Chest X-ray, AP view. Patient: 17 years old, sex M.
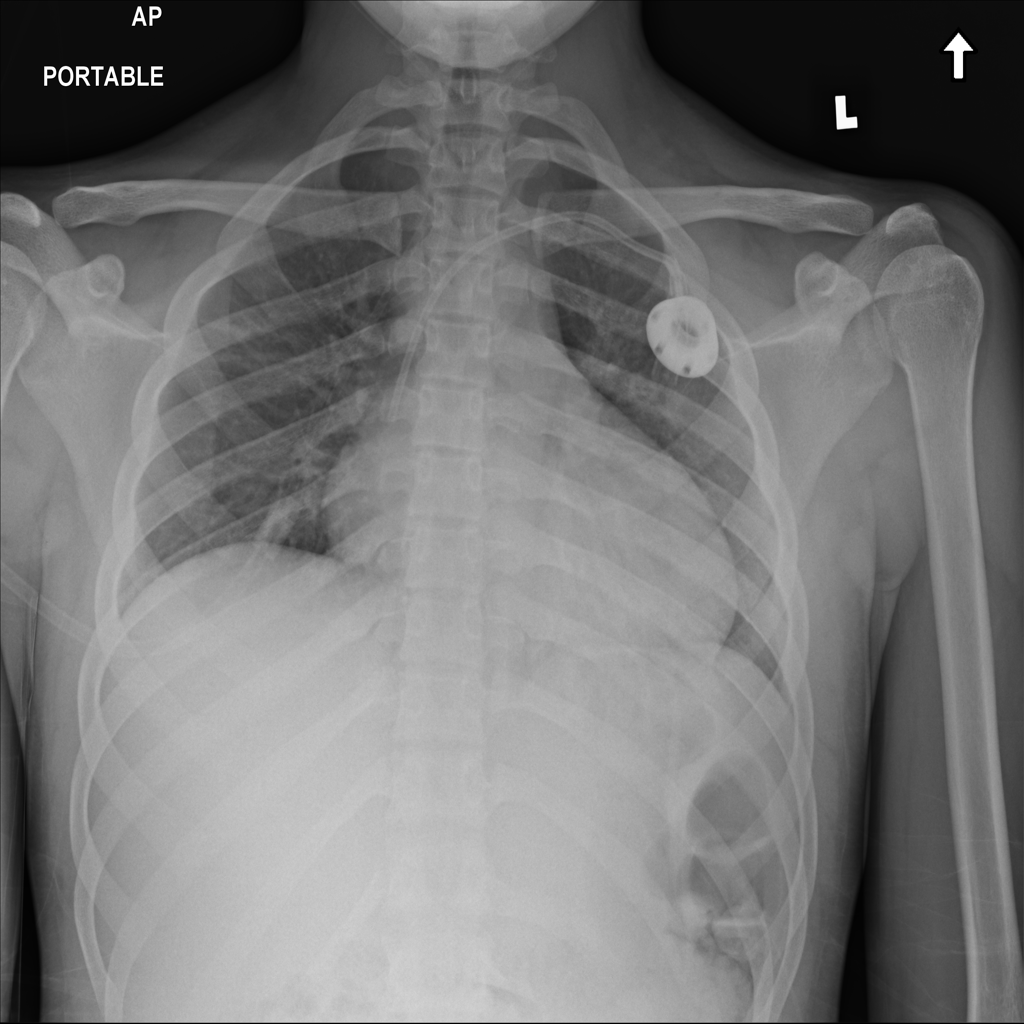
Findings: No Finding